Question: I want to use a pop-up menu when I click on a plus icon in the navigation bar that looks like the pic I attached. Can you please instruct me how can I accomplish that?

Thanks a bunch!
Thanks for the help guys, I got my answer, and if someone is looking for a direct link to the apple documentation here it is: <URL>
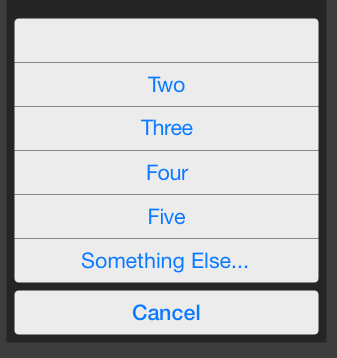
Answer: As rdelmar says, that's a UIActionSheet. @rdelmar, you should post that as an answer so the OP can accept it.
You would add a UIBarButtonItem built from a custom view (a button) and attach an action to the button that invokes and displays a UIActionSheet.
## EDIT:
This is VERY old thread. UIActionSheet has been deprecated for years, and the right solution now is to use the action sheet appearance of a UIAlertController